Question: for some reason i do not have internet connection when debugging my GWT project.
is internet connection necessary when run a GWT project in DevMode? and can I run my code without internet connection?
when i run the project browser displays:

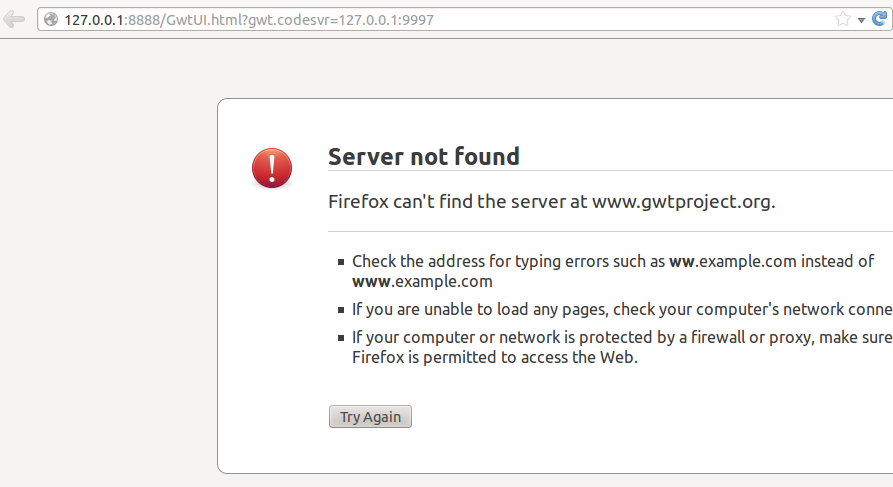
Answer: You don't require internet connection for GWT application development once you have installed all the prerequisites as described in below links.
Please have a look at below links and follow it step by step.
- <URL>